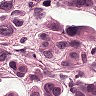
Metastatic tissue present: yes